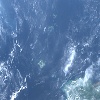
Label: water